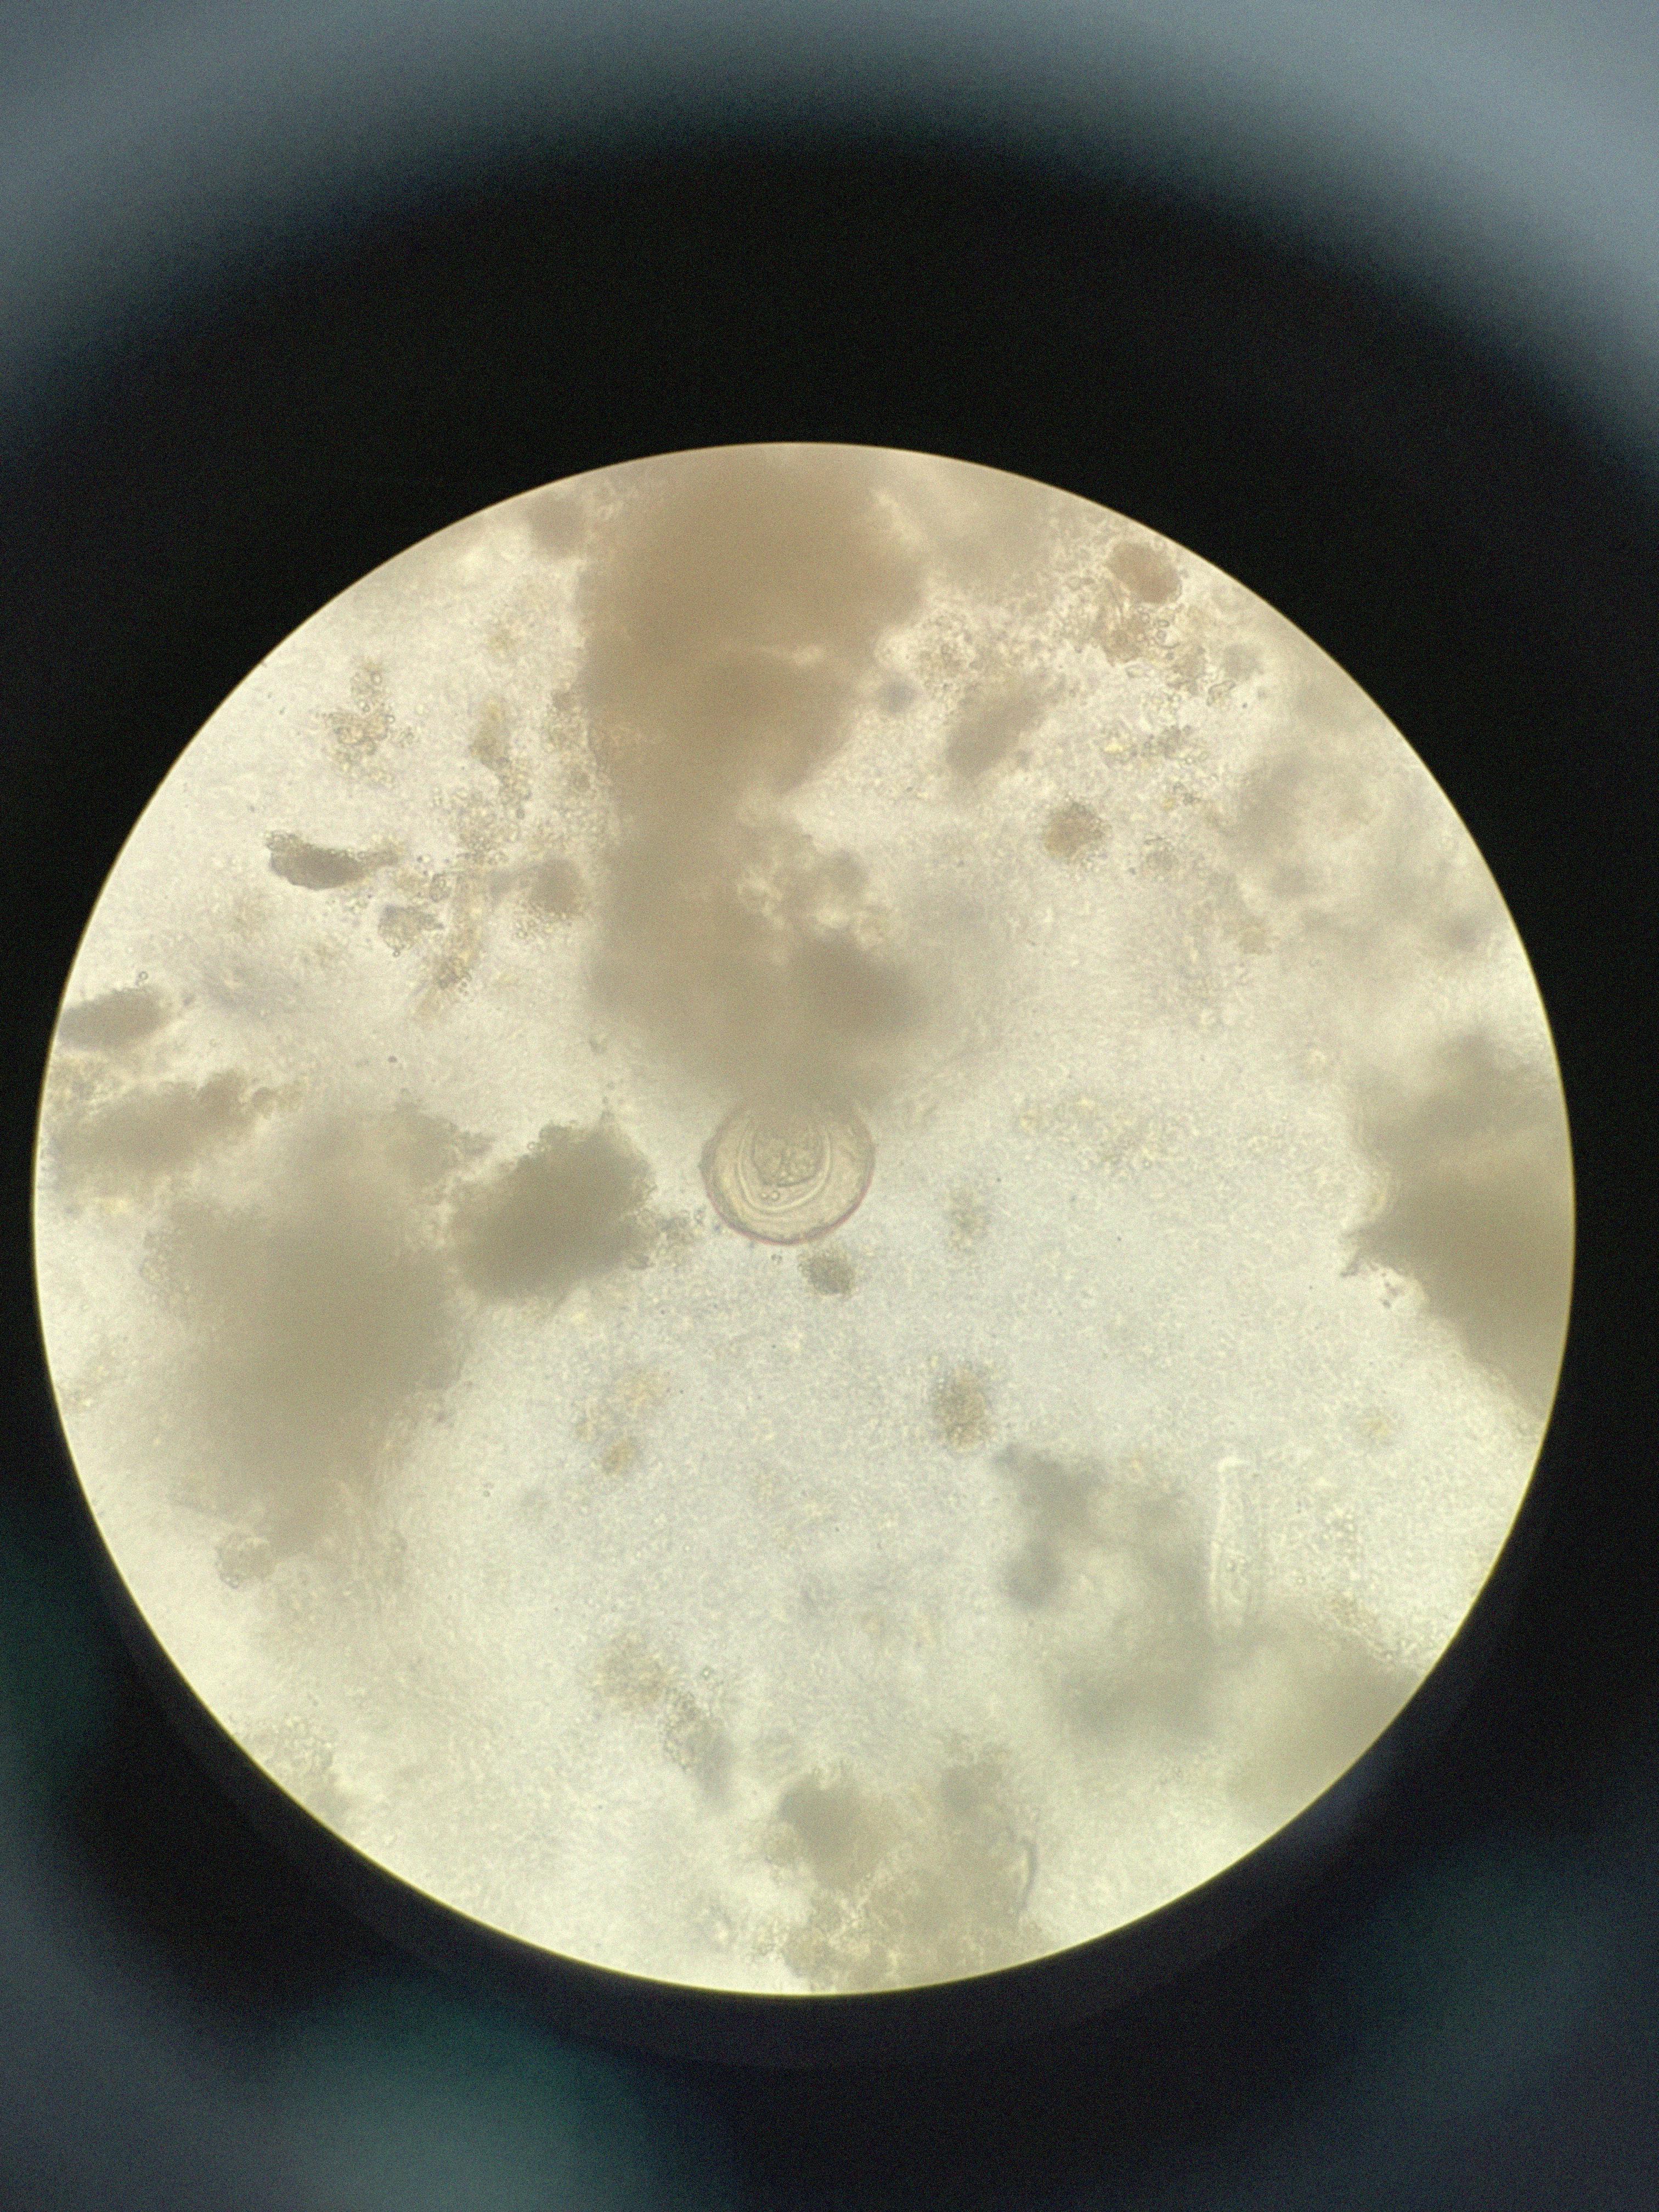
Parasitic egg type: Hymenolepis diminuta